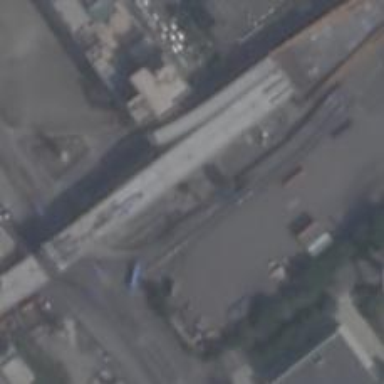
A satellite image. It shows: Viaduct bridge on motorway link.